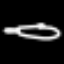
Label: pencil